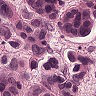
Metastatic tissue present: yes